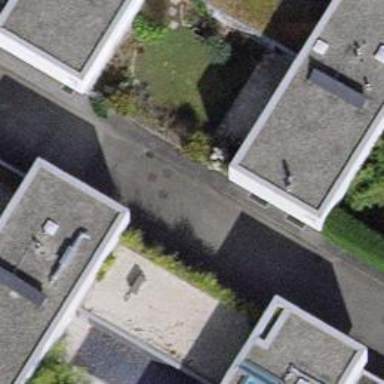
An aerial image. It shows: Garden enclosed by fence.